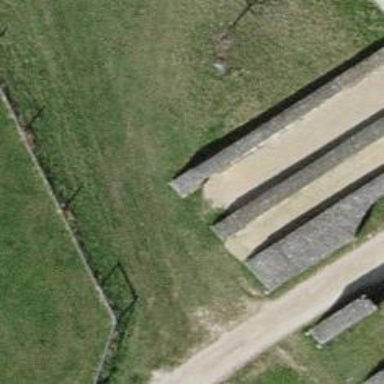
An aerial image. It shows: City wall serving as barrier.